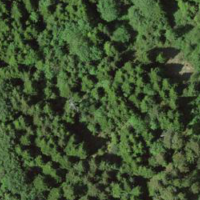
EUNIS habitat code: 43
Species observed at this site:
Vaccinium myrtillus
Sylvia atricapilla
Fringilla coelebs
Ilex aquifolium